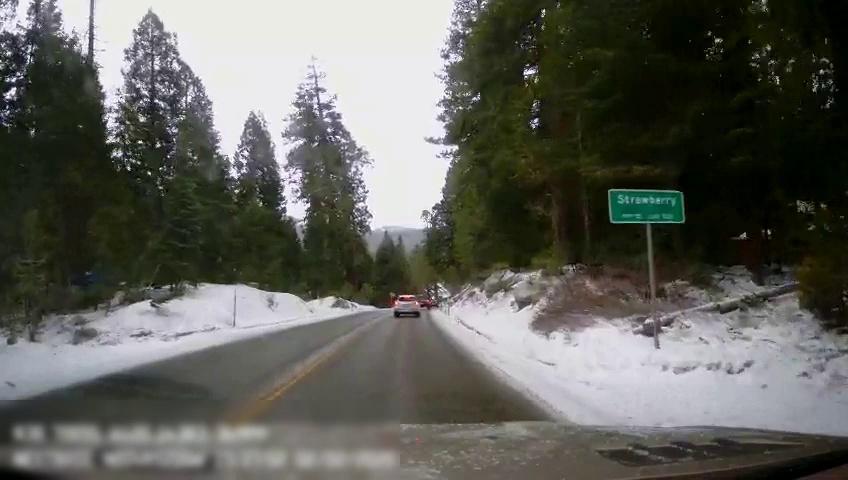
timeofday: Day
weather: Snowy
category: Drivable Space
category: Vehicles | Truck
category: Vehicles | SUV
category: Lanes | Current Lane
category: Lanes | Opposite Lane
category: Traffic | Signs